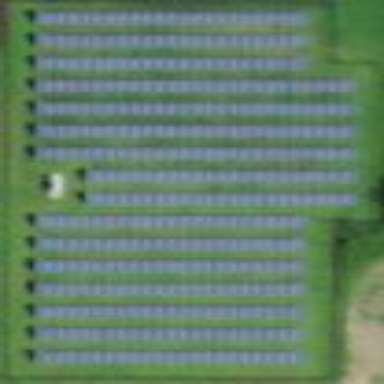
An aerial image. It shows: Solar power plant with photovoltaic technology. The plant generates electricity and is enclosed by fence.